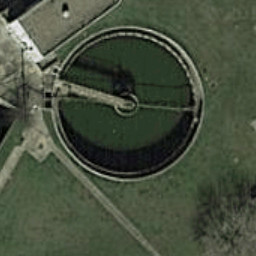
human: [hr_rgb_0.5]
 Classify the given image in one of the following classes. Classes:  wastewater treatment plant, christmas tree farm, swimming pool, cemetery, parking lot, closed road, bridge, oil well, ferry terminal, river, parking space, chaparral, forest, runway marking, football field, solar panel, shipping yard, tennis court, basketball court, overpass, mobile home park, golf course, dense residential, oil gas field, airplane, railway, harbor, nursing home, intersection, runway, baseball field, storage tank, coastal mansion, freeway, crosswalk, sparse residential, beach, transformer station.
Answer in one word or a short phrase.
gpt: wastewater treatment plant